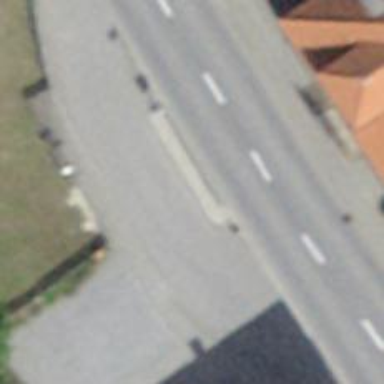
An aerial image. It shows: Bus stop with platform for public transport.